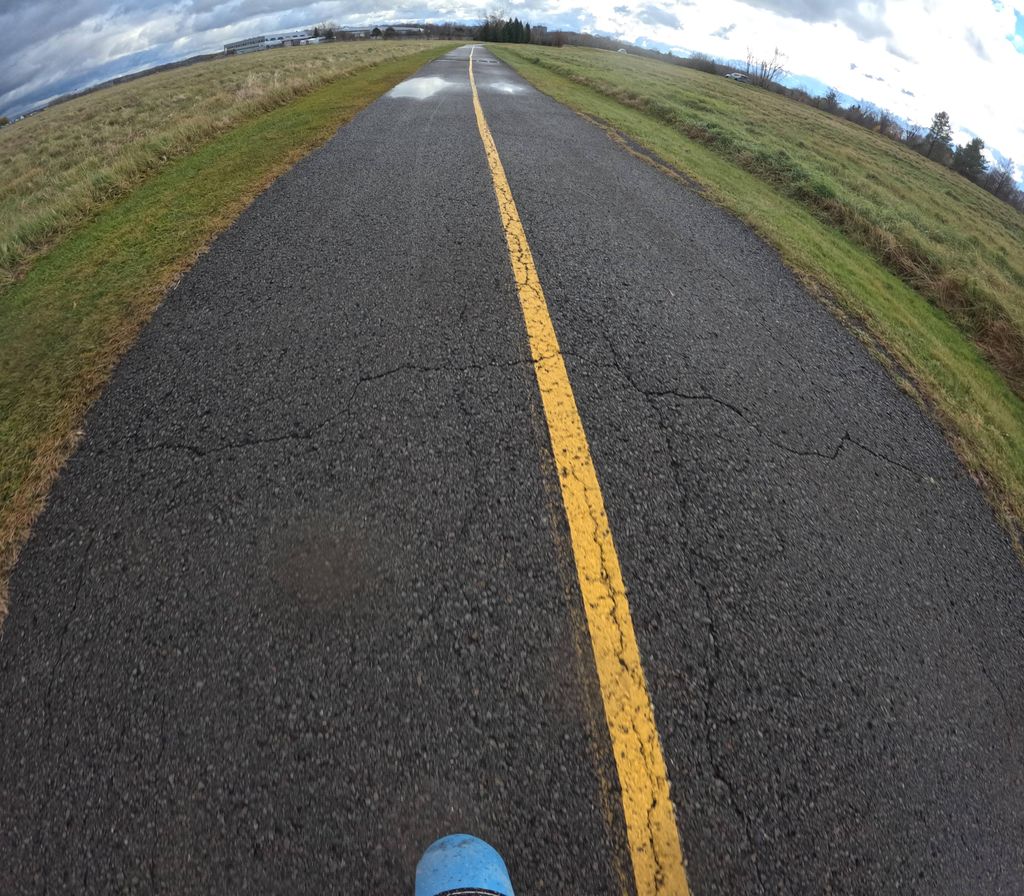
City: ottawa-gatineau